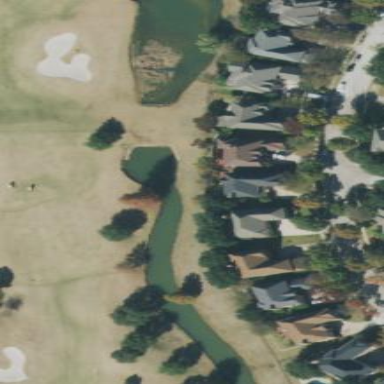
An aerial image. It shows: Grassy area designated as golf fairway.